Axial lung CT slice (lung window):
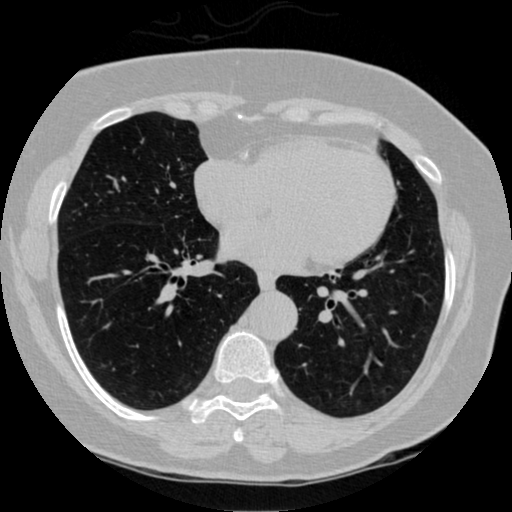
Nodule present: no